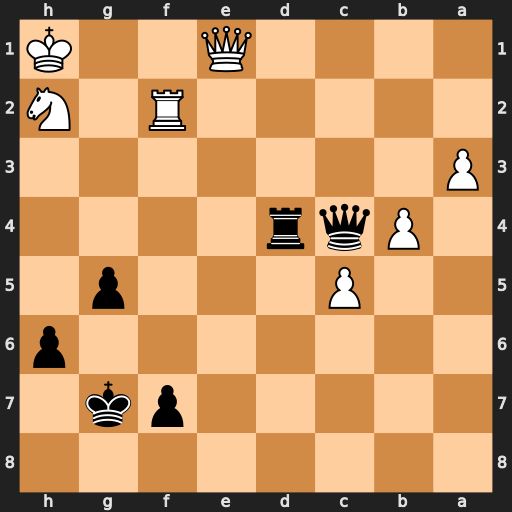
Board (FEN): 8/5pk1/7p/2P3p1/1Pqr4/P7/5R1N/4Q2K
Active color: b
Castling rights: -
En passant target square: -
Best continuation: Qd5+ Nf3 Rd1 Qxd1 Qxd1+